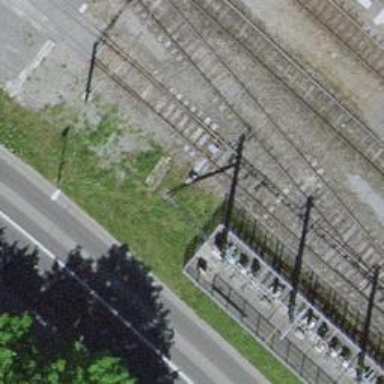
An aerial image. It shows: Preserved railway yard.